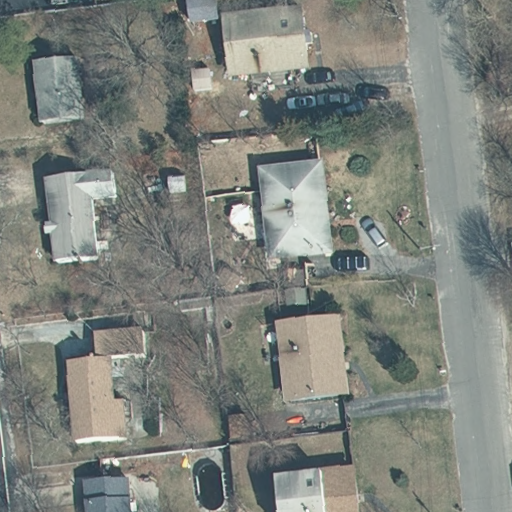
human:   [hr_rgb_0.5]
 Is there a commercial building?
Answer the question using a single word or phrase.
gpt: no

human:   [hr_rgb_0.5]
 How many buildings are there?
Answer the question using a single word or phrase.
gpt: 9

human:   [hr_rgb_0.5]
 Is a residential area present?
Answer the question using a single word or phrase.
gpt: yes

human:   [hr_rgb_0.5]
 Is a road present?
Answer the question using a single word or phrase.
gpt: yes

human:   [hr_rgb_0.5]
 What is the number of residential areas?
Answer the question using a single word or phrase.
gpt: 1

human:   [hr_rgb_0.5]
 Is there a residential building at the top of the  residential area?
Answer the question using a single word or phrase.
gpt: no

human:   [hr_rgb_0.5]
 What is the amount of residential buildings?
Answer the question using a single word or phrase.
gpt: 9

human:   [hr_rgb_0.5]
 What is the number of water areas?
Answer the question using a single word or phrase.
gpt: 0

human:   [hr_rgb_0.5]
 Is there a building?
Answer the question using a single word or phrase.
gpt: yes

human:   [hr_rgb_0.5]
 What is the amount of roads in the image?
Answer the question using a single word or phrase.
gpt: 2

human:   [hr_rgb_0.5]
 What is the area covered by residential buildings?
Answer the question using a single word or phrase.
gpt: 1387m2

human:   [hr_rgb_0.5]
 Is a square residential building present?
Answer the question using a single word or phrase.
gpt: no

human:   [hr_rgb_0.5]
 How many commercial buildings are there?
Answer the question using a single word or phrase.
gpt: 0

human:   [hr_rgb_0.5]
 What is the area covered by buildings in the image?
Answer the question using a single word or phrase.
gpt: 1387m2

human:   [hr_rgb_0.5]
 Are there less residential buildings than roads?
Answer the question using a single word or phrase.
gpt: no

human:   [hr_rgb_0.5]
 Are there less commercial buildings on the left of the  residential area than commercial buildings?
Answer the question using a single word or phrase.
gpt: no

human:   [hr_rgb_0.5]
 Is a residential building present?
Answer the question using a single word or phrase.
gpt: yes

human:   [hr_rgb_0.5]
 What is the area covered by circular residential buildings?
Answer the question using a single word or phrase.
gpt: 0m2

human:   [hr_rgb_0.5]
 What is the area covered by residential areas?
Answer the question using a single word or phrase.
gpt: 10656m2

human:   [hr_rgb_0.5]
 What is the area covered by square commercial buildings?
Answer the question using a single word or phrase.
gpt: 0m2

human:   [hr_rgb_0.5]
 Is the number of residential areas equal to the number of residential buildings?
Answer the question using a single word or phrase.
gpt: no

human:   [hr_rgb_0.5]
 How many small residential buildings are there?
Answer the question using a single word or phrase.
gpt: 3

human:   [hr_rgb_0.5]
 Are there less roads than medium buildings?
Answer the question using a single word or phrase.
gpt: yes

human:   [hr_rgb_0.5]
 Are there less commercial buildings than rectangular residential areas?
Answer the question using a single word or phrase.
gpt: yes

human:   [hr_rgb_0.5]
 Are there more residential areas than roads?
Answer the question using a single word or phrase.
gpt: no

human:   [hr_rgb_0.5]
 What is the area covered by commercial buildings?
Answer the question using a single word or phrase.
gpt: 0m2

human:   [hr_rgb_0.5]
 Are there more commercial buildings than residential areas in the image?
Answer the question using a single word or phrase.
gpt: no

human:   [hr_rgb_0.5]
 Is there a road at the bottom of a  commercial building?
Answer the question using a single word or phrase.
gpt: no

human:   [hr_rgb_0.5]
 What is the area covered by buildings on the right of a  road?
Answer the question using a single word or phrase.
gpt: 1387m2

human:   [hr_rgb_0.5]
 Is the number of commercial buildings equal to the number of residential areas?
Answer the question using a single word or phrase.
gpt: no

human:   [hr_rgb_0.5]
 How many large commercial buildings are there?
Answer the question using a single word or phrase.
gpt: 0

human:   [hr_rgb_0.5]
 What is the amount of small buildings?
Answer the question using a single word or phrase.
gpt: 3

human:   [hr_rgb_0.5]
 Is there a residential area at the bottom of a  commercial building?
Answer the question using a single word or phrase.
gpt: no

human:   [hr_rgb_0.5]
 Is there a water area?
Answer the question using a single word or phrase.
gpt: no

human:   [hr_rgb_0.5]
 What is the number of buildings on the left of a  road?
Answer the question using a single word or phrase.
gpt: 9

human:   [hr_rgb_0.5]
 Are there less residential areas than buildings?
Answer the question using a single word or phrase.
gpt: yes

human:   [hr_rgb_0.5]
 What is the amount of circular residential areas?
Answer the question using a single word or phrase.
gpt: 0

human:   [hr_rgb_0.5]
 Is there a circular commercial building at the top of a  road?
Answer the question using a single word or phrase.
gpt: no

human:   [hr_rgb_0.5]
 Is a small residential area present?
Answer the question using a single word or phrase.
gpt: no

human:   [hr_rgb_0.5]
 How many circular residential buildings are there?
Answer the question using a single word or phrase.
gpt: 0

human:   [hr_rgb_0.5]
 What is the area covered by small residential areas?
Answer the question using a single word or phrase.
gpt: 0m2

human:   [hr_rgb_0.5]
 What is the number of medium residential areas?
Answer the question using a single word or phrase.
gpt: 0

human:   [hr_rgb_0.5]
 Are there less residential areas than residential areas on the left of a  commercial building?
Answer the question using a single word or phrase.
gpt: no

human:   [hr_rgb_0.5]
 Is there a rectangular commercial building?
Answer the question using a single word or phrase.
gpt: no

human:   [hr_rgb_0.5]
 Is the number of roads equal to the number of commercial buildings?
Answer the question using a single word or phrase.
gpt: no

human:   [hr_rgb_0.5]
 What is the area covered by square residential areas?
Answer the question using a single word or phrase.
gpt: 0m2

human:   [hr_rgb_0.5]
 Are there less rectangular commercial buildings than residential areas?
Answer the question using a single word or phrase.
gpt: yes

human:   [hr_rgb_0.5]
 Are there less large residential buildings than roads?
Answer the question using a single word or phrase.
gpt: yes

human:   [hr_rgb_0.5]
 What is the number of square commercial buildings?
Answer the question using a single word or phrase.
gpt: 0

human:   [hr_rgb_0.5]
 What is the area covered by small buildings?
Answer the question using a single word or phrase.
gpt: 236m2

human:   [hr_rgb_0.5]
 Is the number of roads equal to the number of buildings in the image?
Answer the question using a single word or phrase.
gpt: no

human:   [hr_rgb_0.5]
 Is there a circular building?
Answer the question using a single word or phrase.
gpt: no

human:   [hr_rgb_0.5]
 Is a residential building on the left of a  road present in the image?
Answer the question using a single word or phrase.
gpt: yes

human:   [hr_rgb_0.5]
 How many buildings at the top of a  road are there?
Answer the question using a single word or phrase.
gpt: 7

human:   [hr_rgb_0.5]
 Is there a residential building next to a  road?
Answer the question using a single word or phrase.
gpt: yes

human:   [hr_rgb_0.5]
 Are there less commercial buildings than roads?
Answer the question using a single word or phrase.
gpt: yes

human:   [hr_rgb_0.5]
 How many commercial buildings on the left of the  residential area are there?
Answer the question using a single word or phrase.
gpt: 0

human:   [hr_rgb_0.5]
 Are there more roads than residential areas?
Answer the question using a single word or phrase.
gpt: yes

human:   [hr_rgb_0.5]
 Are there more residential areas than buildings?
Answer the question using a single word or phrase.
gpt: no

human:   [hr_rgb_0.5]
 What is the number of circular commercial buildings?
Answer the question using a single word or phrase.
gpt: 0

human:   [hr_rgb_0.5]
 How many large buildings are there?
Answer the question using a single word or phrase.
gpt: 0

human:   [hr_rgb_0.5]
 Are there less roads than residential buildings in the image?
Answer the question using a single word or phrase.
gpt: yes

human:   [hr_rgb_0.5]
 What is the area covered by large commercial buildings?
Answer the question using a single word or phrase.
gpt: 0m2

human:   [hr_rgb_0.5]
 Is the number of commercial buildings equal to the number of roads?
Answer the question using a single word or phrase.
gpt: no